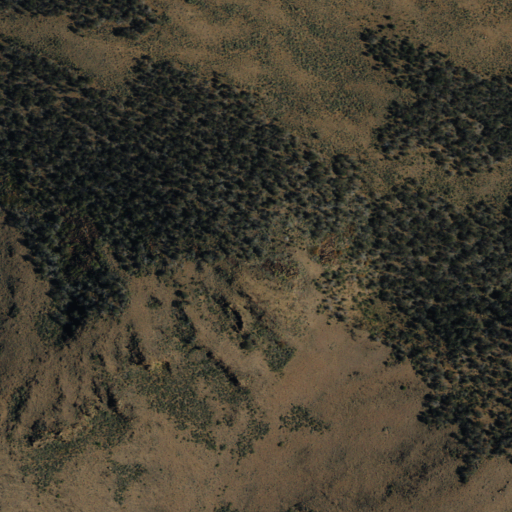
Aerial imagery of mountain in Nevada named Lookout Mountain containing shrub and evergreen forest